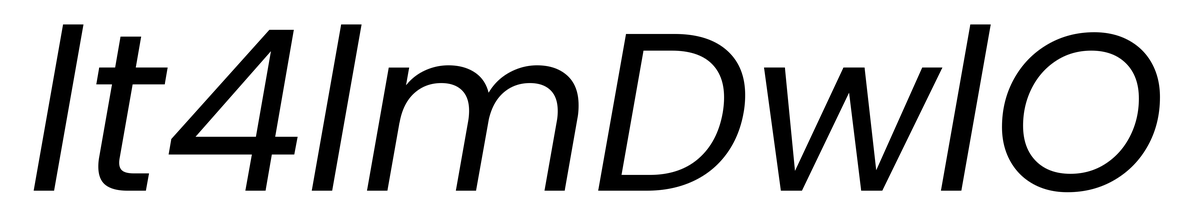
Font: Poppins-Italic